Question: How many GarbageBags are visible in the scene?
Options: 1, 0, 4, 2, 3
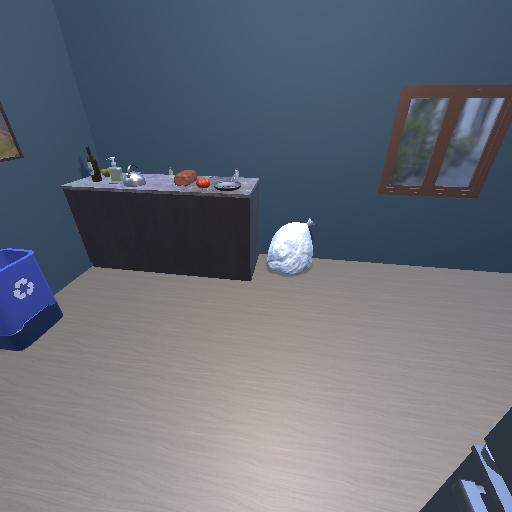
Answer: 1